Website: macys
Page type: billing-address
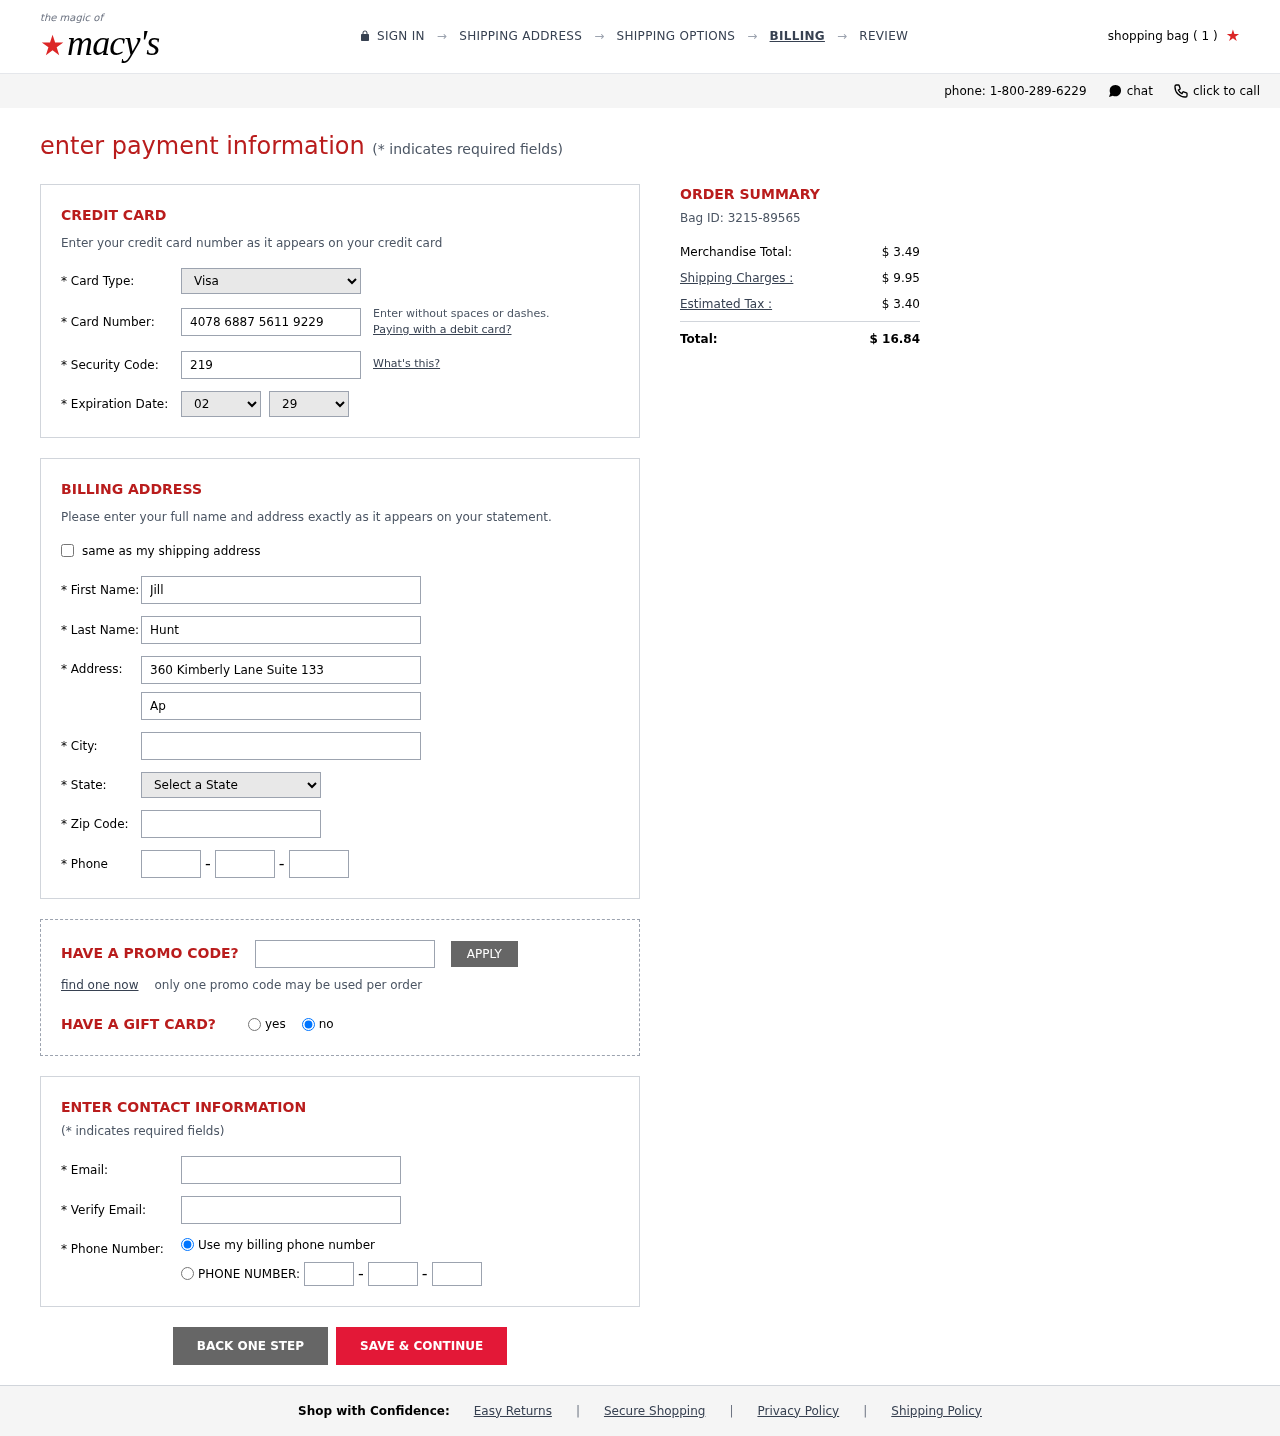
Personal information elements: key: PII_CARD_CVV
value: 219
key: PII_CARD_EXPIRY_MONTH
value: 02
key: PII_CARD_EXPIRY_YEAR
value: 29
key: PII_CARD_NUMBER
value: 4078 6887 5611 9229
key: PII_CARD_TYPE
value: Visa
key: PII_CITY
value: West Ninamouth
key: PII_EMAIL
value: jillhunt@gmail.com
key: PII_FIRSTNAME
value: Jill
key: PII_LASTNAME
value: Hunt
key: PII_PHONE_AREA
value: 628
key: PII_PHONE_PREFIX
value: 805
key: PII_PHONE_SUFFIX
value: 6929
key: PII_POSTCODE
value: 19467
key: PII_STATE_ABBR
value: HI
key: PII_STREET
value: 360 Kimberly Lane Suite 133
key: PII_STREET2
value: Apt. 725
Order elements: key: ORDER_NUM_ITEMS
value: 1
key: ORDER_ID
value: Bag ID: 3215-89565
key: ORDER_SUBTOTAL
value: $ 3.49
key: ORDER_SHIPPING_COST
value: $ 9.95
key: ORDER_TAX
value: $ 3.40
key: ORDER_TOTAL
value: $ 16.84